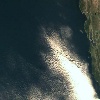
Label: water